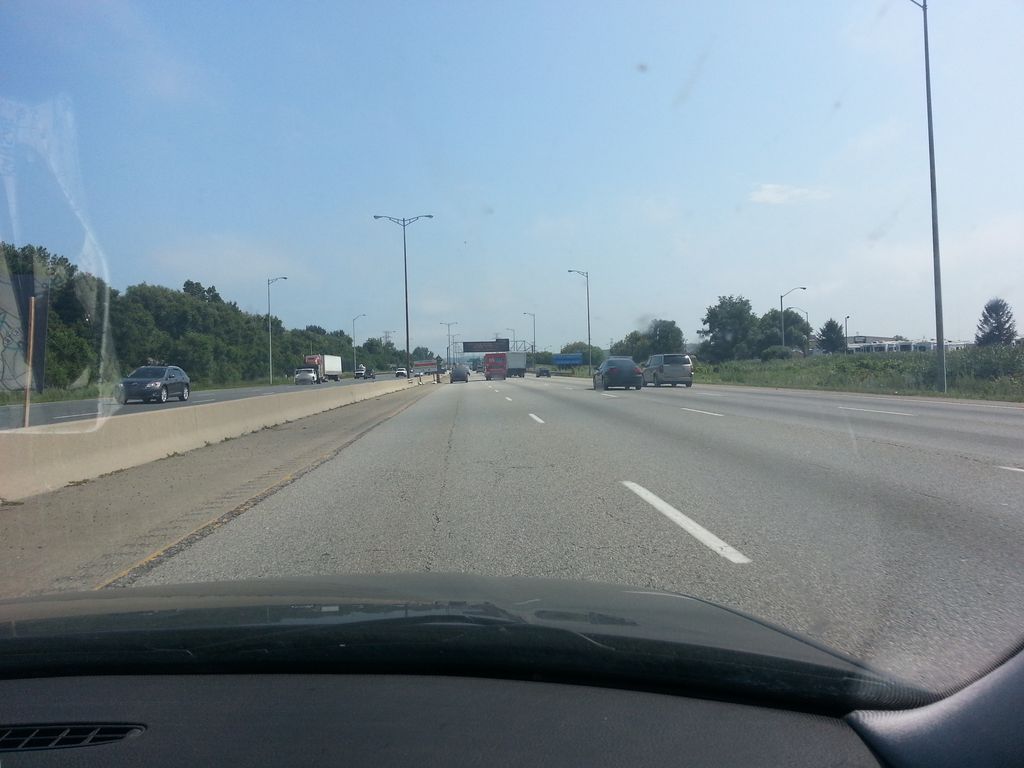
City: hamilton